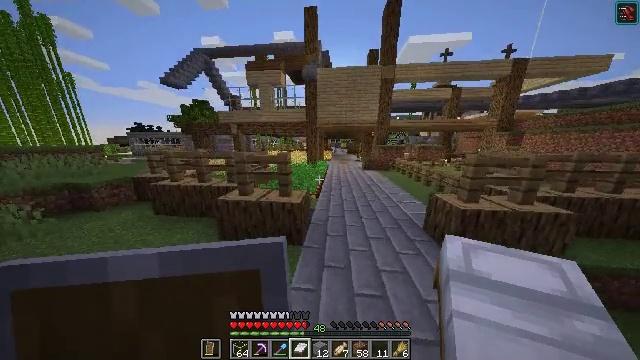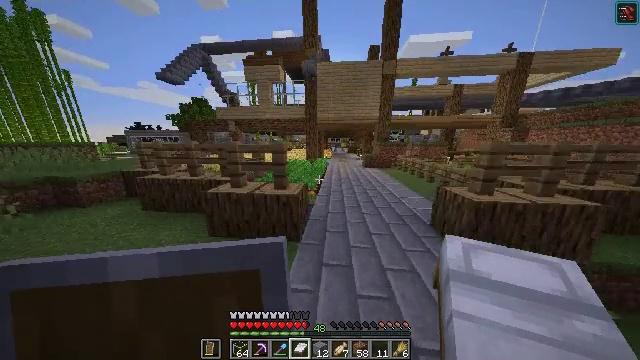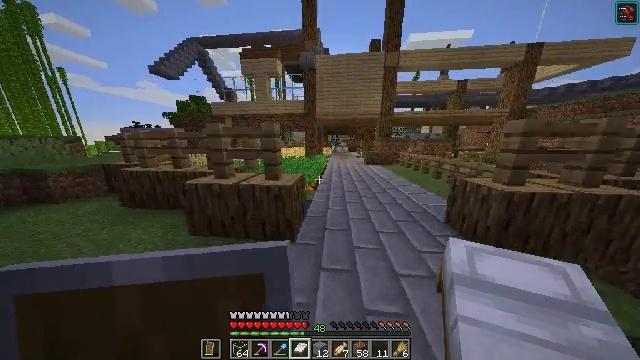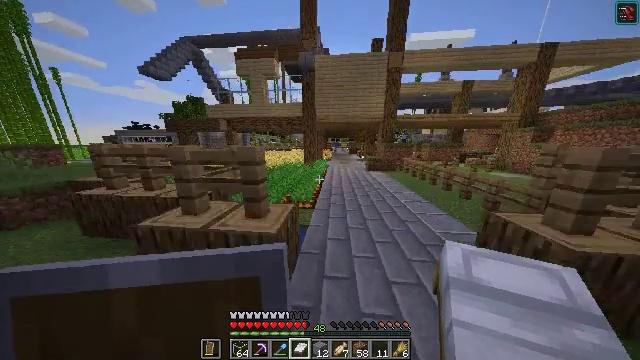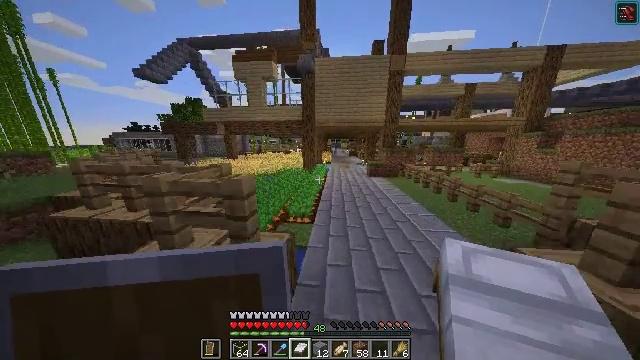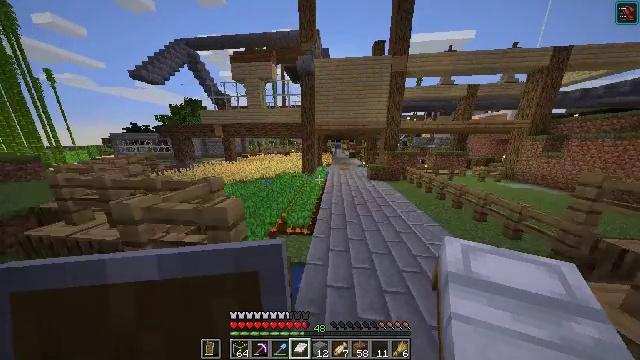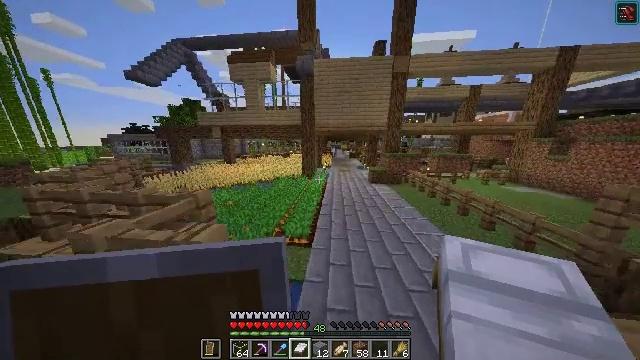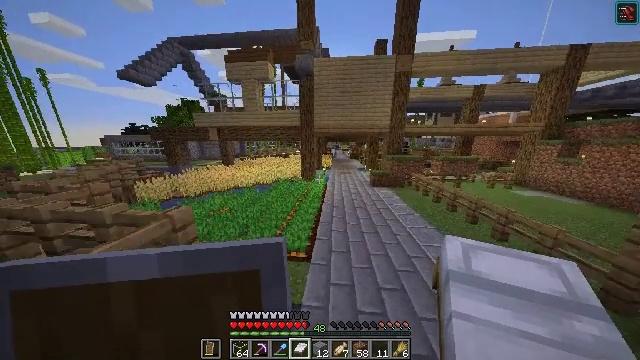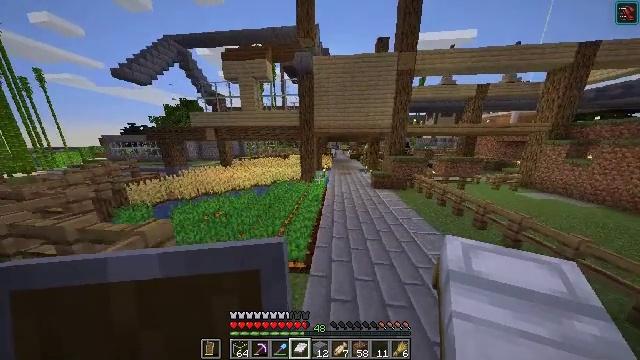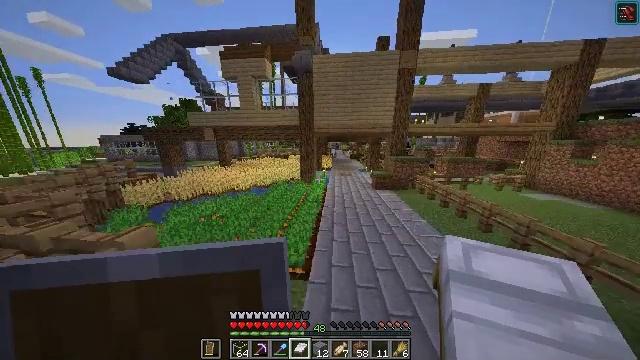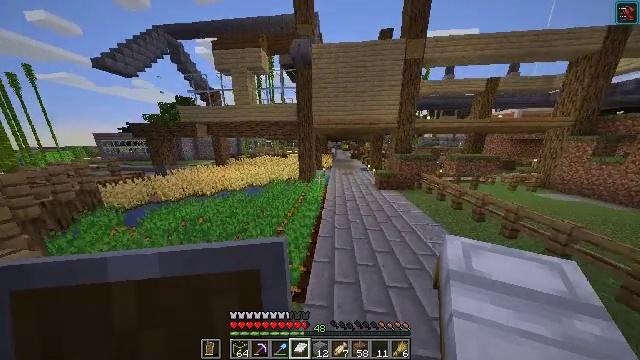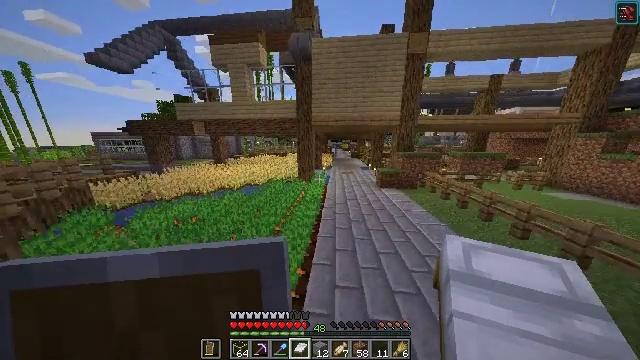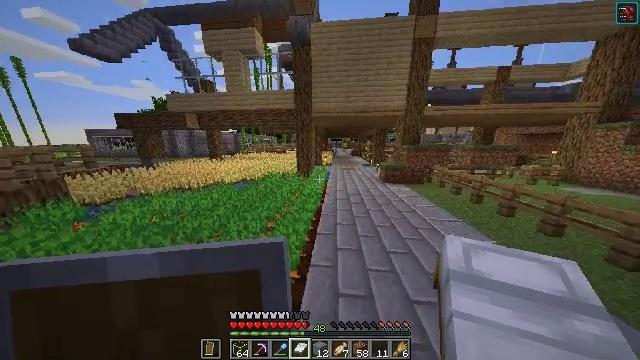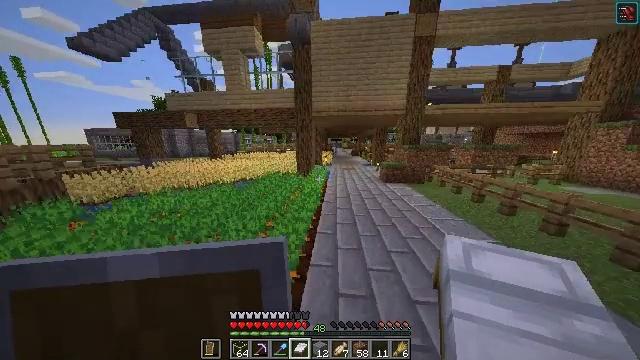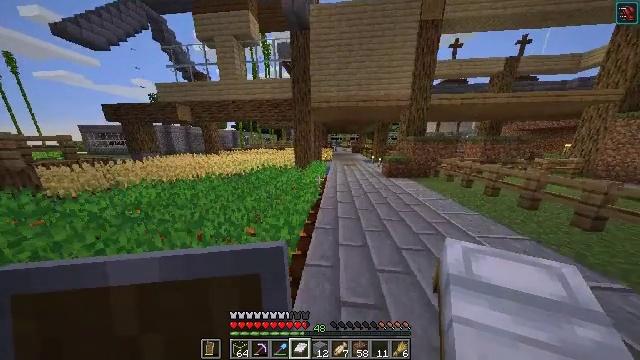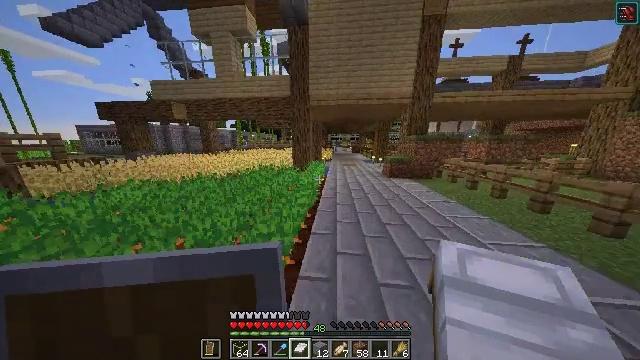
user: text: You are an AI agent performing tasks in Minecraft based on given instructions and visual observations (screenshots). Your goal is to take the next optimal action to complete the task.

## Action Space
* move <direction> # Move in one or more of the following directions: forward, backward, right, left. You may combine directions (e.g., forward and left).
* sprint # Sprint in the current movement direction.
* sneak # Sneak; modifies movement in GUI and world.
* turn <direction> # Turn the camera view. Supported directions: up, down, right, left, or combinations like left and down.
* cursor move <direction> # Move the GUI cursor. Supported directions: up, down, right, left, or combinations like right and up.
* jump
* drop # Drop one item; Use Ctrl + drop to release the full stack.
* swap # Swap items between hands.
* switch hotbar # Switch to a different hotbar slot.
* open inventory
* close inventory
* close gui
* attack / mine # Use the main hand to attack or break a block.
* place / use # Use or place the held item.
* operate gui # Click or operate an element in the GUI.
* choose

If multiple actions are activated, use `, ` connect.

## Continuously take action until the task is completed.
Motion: motion action
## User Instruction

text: Use the crafting table to craft white stained glass.
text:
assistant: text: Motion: move forward, jump
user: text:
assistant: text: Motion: move forward, jump
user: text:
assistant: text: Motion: move forward, jump
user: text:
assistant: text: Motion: move forward, jump
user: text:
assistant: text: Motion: move forward, jump
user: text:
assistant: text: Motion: move forward, jump
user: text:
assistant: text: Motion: move forward, jump
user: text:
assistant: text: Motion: move forward, jump
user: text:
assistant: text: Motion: move forward, jump
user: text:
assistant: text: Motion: move forward, jump
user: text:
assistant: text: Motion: move forward, jump
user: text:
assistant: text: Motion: move forward, jump
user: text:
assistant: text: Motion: move forward and move right, jump
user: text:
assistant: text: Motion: move forward and move right, jump
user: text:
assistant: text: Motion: move forward and move right, jump
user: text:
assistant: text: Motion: move forward and move right, jump
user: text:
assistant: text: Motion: move forward and move right, jump
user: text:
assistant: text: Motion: move forward and move right, jump
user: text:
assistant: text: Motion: move forward, jump
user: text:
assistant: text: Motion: move forward, jump
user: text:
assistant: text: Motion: move forward and move right, jump
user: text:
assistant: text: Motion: move forward and move right, jump
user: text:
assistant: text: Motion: move forward and move right, jump
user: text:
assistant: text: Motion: move forward and move right, jump
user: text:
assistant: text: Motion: move forward and move right, jump
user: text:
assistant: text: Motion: move forward and move right, jump
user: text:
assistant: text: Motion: move forward, jump
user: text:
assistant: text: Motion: move forward, jump
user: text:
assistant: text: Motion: move forward, jump
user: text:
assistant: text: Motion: move forward, jump